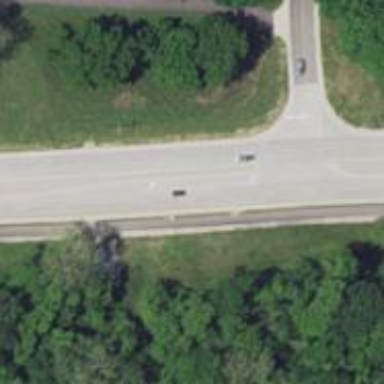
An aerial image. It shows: Primary highway.